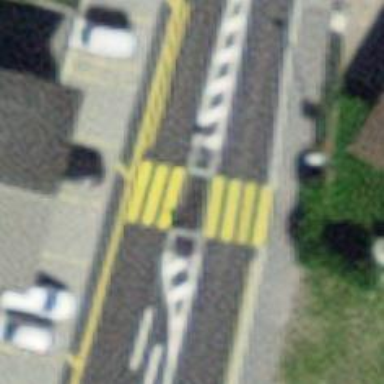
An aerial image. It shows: Uncontrolled crossing with zebra marking and crossing island.